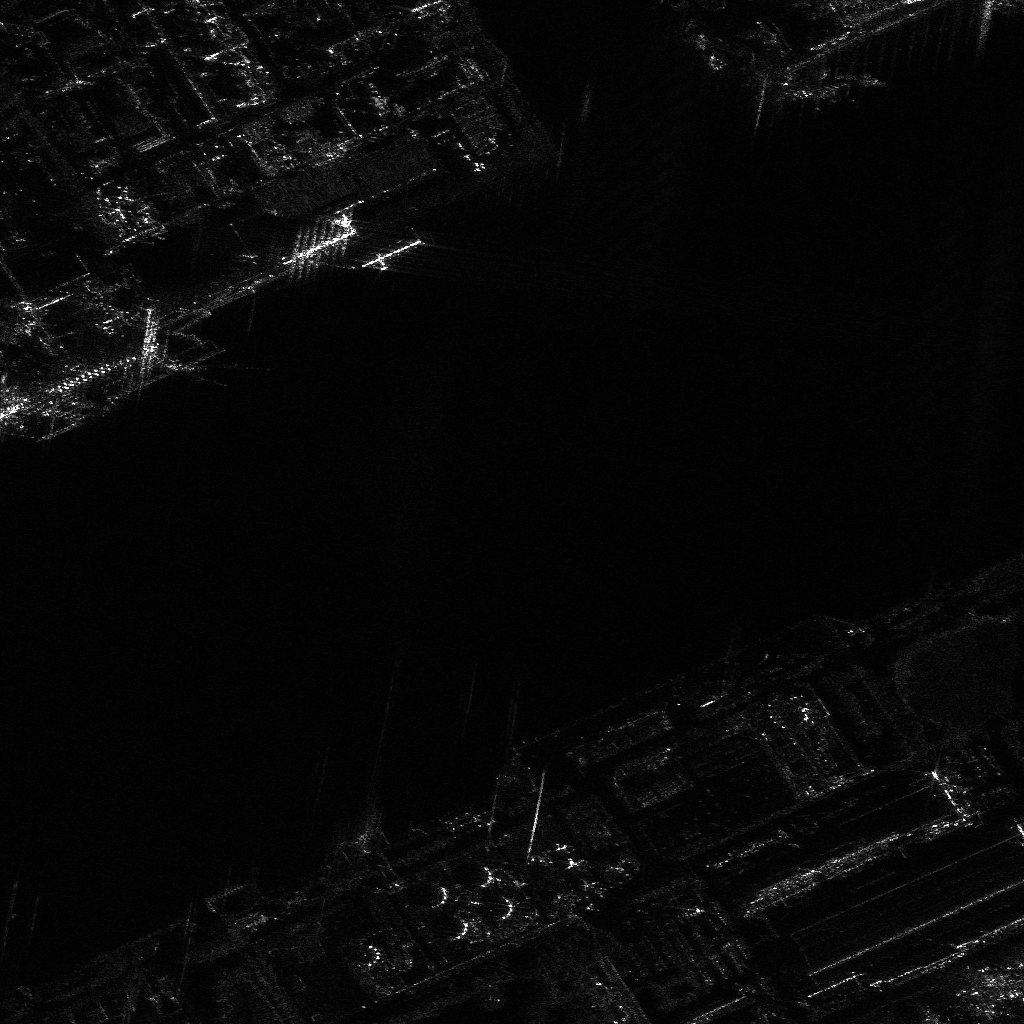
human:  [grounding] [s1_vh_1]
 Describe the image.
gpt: In the satellite image, there is  <ref>1 large container </ref> <box>[[78, 3, 81, 13, 76]]</box> located at top right.